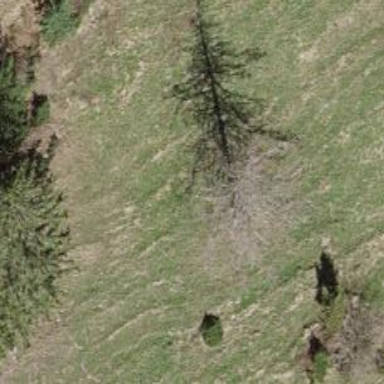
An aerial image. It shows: Evergreen tree with needle-leaved leaves.